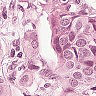
Metastatic tissue present: yes